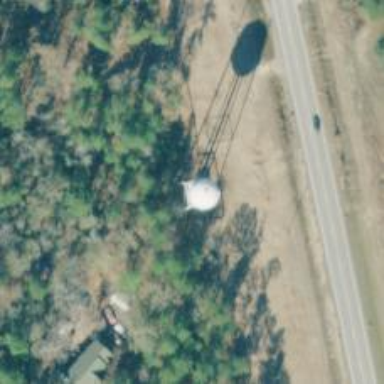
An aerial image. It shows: Water tower that is man-made.